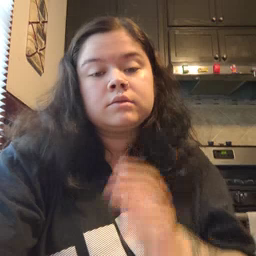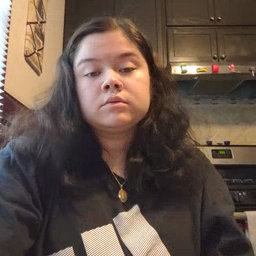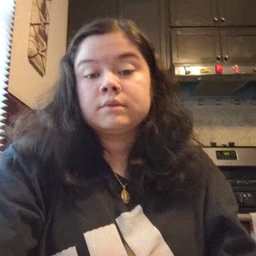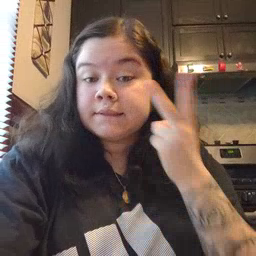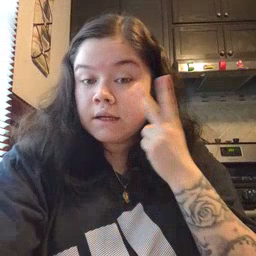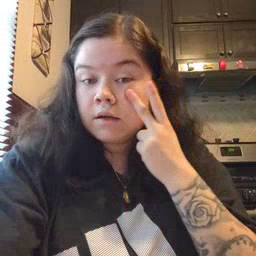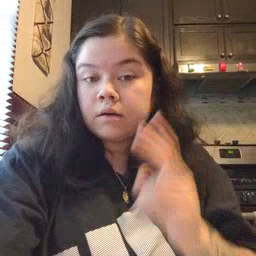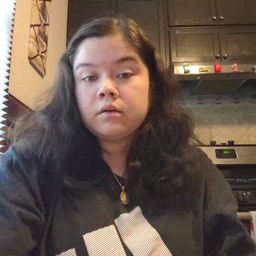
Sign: see